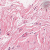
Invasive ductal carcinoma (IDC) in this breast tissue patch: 0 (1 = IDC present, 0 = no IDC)